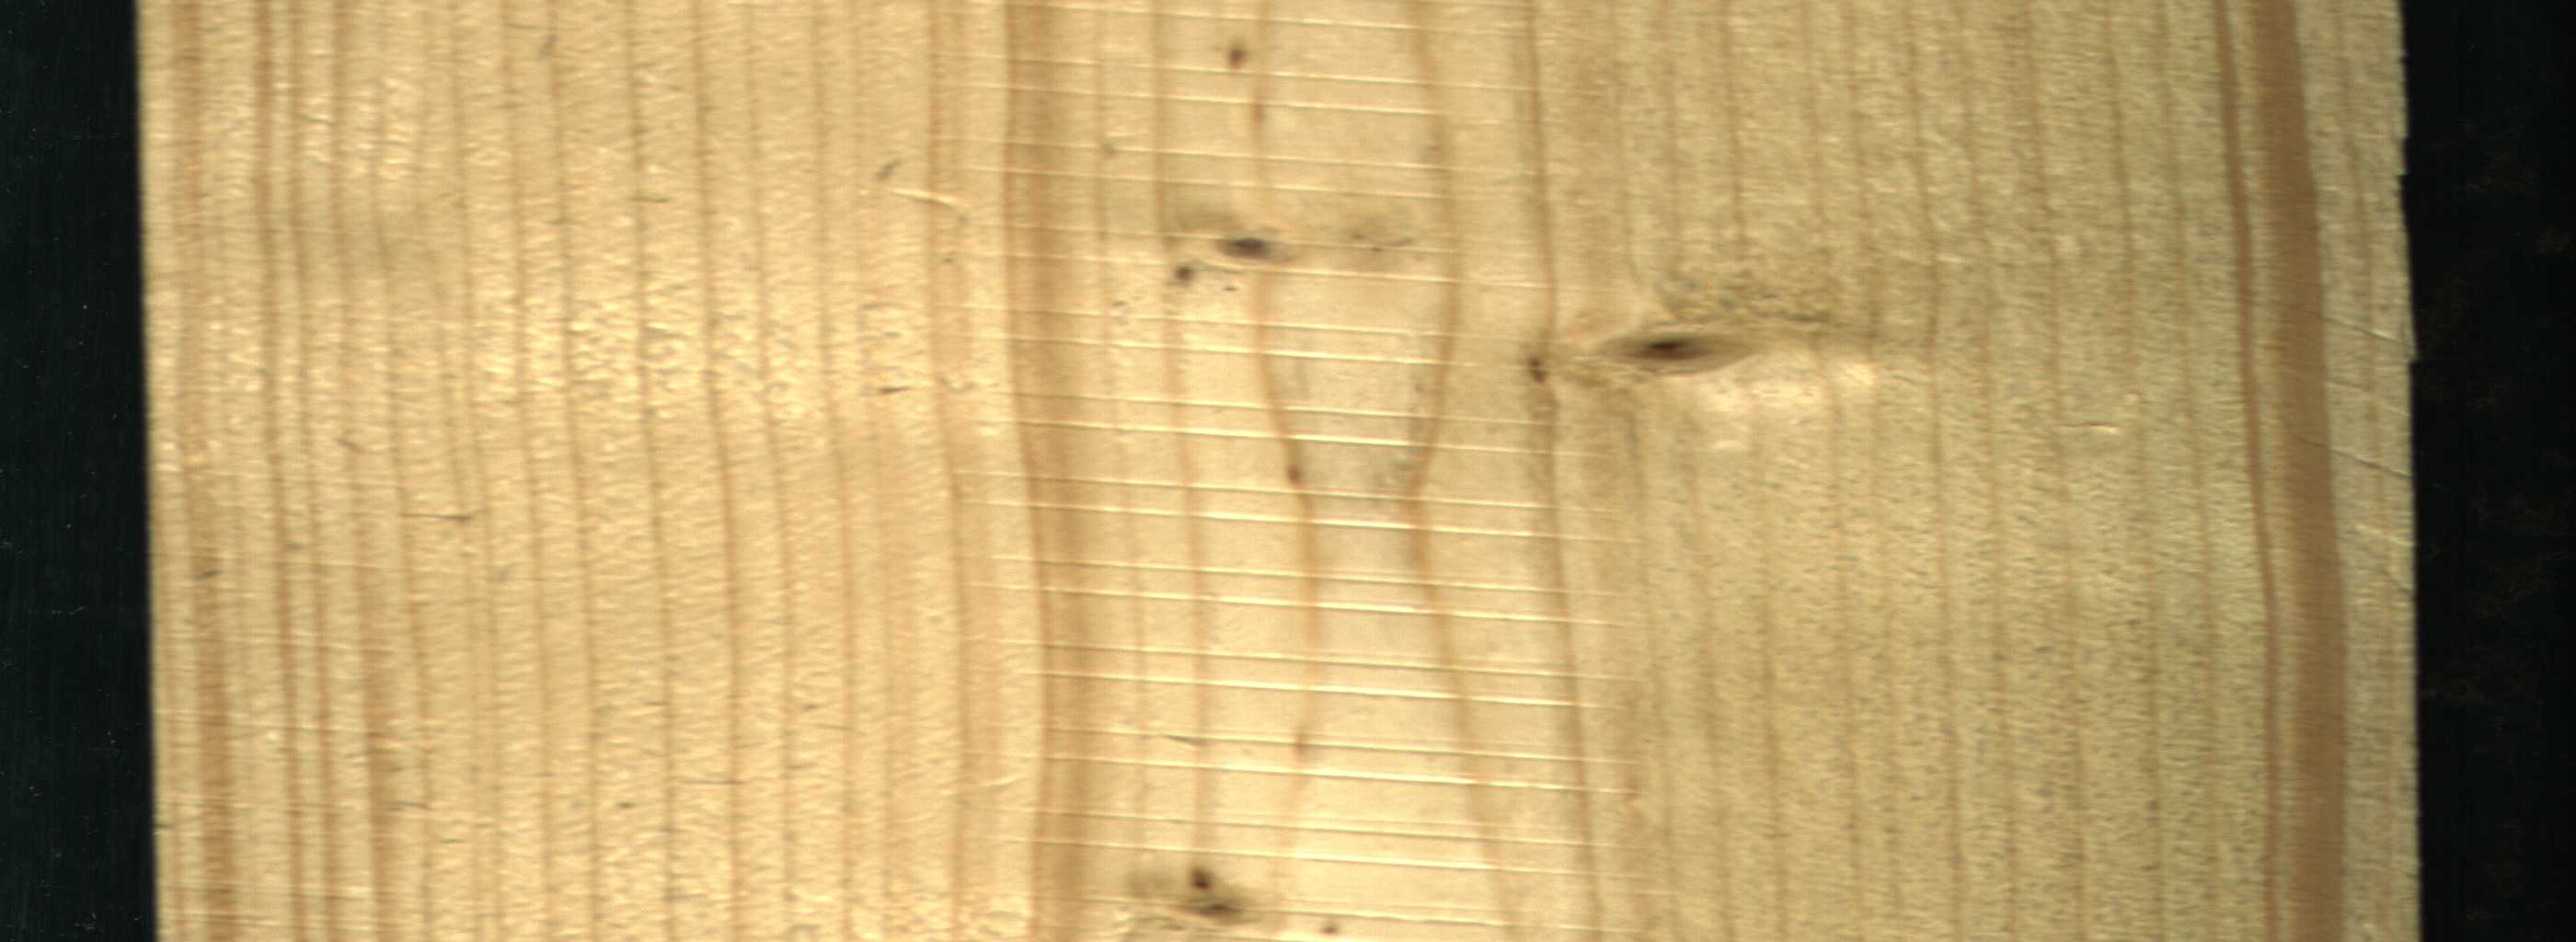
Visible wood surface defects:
Quartzity
Live_Knot
Live_Knot
Live_Knot